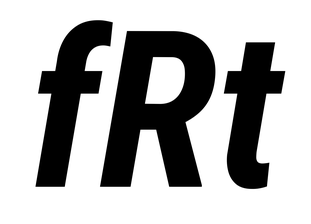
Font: Roboto-Italic_Condensed_Bold_Italic